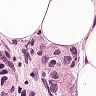
Metastatic tissue present: yes